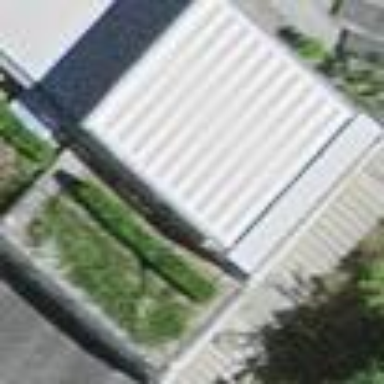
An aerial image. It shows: Garage.